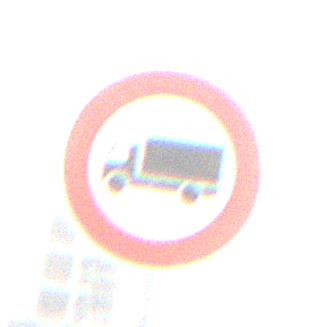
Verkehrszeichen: VerbotFuerKraftfahrzeugeUeberDreiKommaFuenfTonnen
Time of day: MorningAfternoon
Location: Outdoor (Suburban)
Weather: PartlyCloudy
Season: NotSpecified
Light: Natural